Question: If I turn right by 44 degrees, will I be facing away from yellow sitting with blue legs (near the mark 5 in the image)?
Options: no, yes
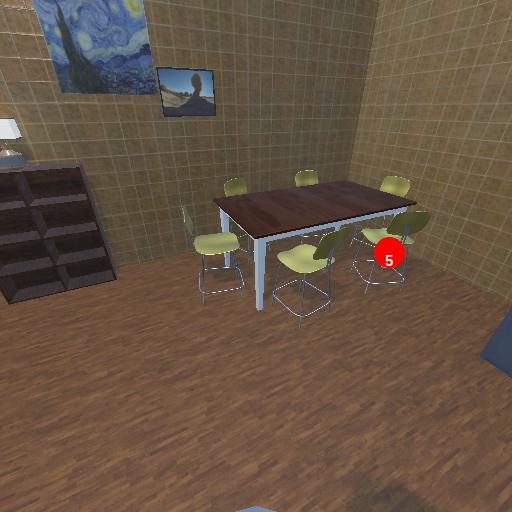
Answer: no